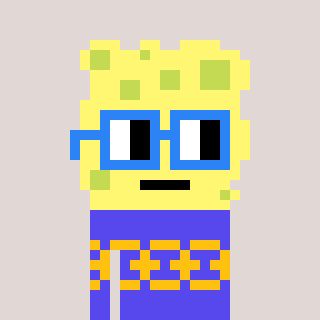
a pixel art character with square blue glasses, a sponge-shaped head and a computerblue-colored body on a warm background